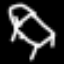
Label: bed